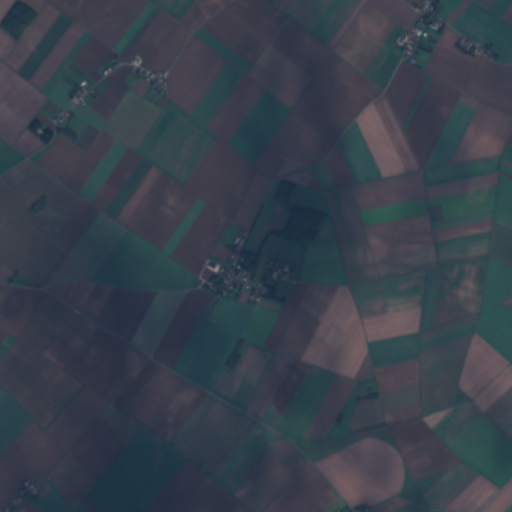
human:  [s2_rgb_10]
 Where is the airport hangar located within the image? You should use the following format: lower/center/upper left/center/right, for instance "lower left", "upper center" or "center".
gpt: The airport hangar is located in the upper right of the image.
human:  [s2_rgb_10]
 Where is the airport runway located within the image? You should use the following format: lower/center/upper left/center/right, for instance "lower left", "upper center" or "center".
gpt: The airport runway is located in the upper right of the image.
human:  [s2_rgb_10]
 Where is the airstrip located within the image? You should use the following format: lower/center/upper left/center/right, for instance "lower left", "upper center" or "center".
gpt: The airstrip is located in the upper right of the image.
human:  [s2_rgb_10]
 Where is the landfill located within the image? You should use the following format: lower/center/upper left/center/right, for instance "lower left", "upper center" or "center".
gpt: The landfill is located in the center left of the image.
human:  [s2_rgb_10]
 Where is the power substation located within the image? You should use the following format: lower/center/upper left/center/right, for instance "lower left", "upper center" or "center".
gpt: The power substation is located in the center of the image.
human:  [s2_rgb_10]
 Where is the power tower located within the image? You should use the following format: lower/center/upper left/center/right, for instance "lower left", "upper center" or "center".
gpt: The power tower is located in the lower right of the image.
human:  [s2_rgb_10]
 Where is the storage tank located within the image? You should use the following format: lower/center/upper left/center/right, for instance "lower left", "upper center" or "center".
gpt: The storage tank is located in the upper right of the image.
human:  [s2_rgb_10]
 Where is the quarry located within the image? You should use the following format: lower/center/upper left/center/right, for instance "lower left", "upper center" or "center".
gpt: There is no quarry in the image.